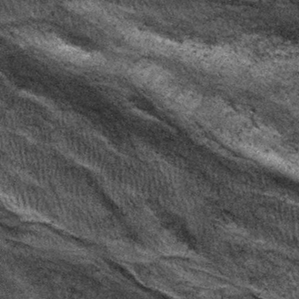
Label: frost